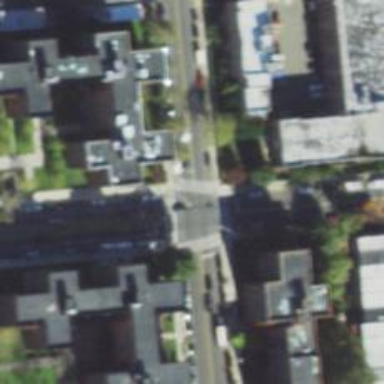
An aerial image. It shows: Residential road.